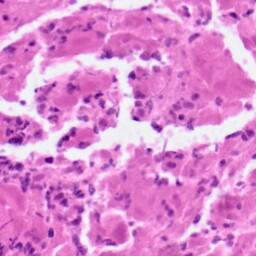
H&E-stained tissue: Pancreatic